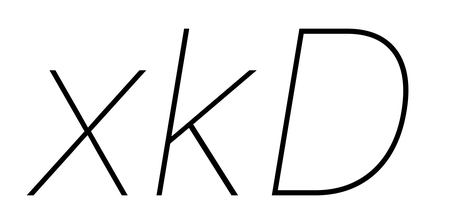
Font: Inter-Italic_Thin_Italic